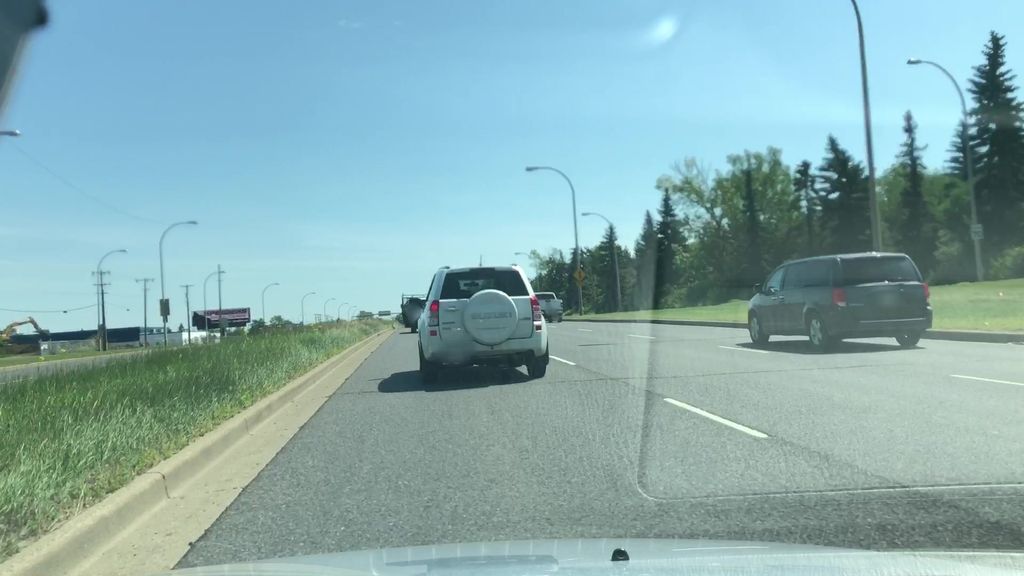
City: edmonton